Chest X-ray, PA view. Patient: 20 years old, sex M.
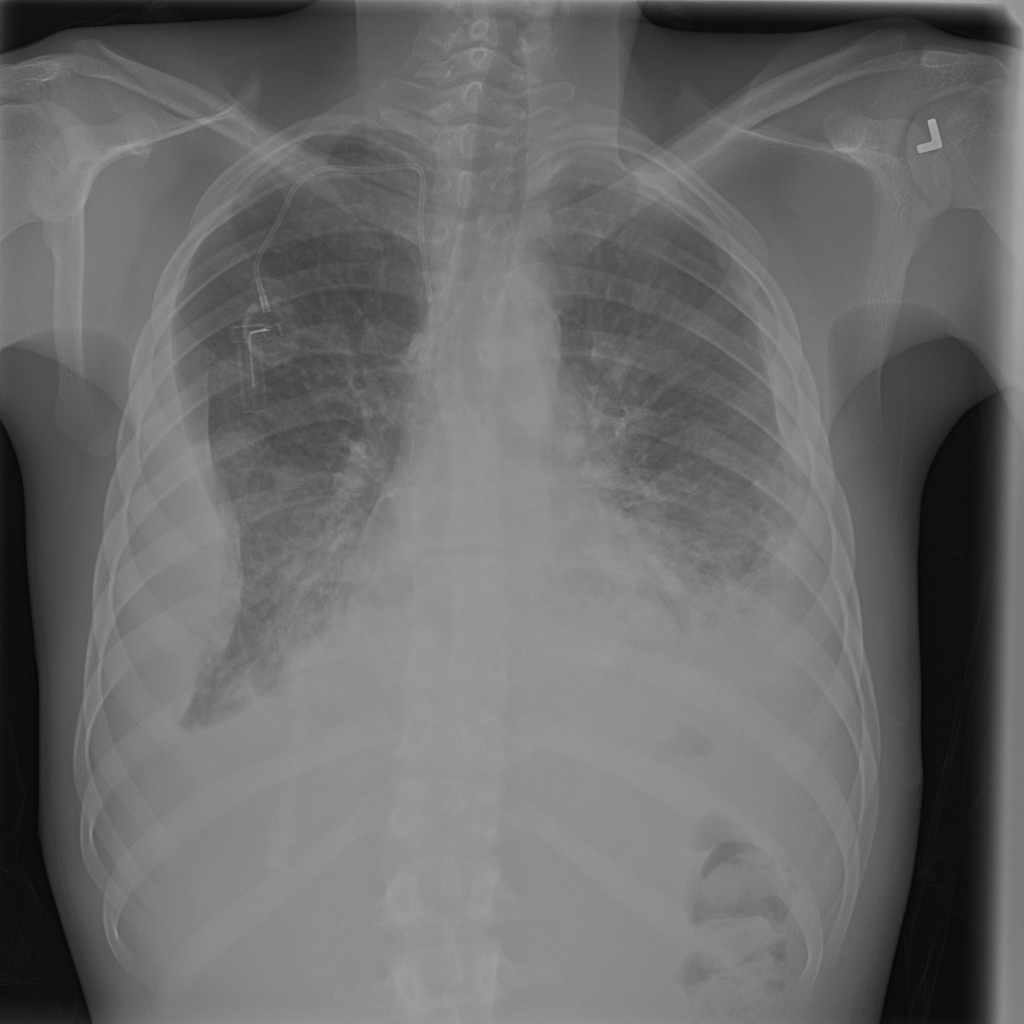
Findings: No Finding